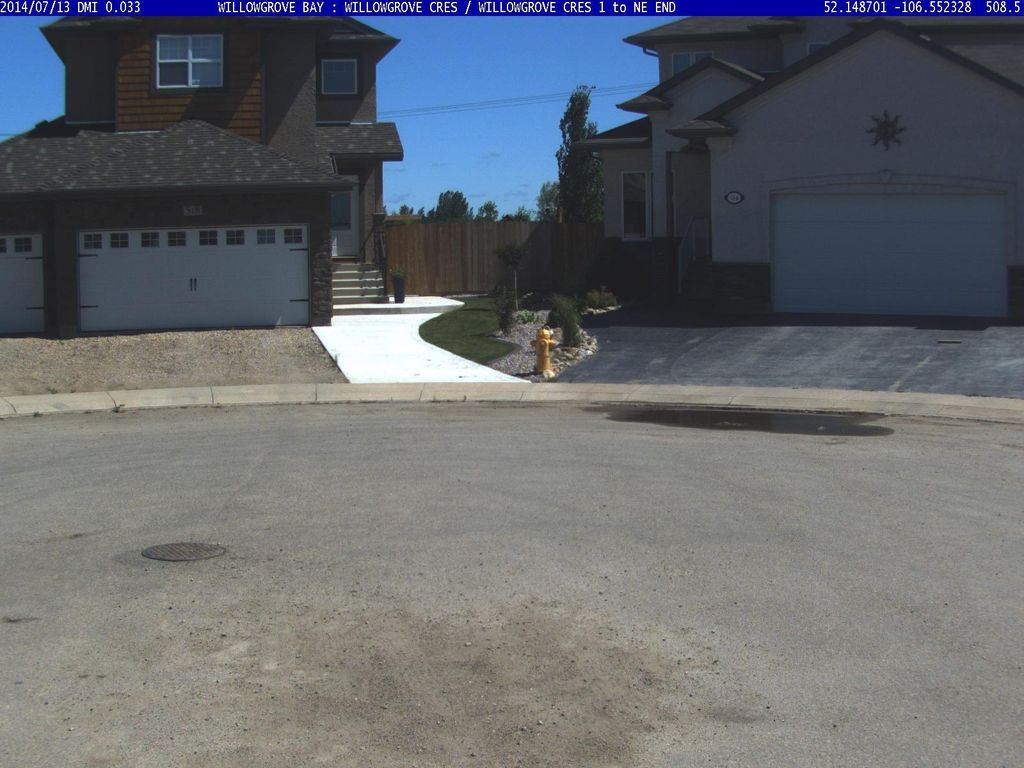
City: saskatoon